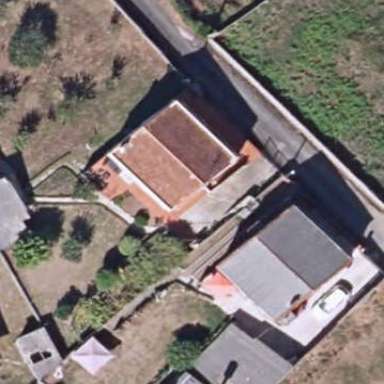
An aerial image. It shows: Simple house.